Field crop: maize
Growth stage: 2
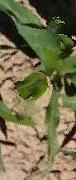
Species: maize